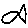
Label: fish